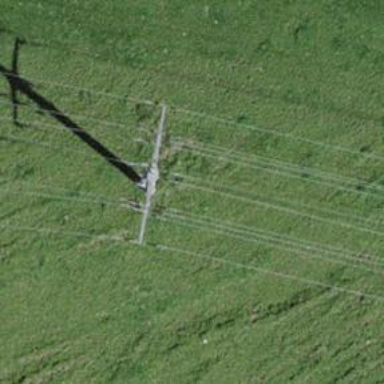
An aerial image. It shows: Minor power line with 3 cables.